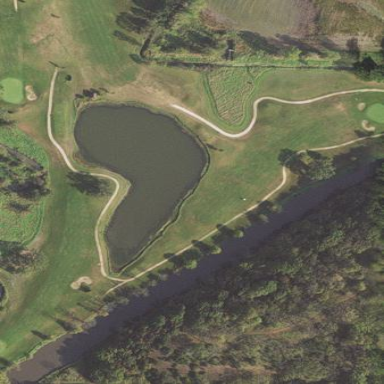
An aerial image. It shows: Water hazard on golf course. The hazard is natural water feature.